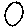
Label: circle